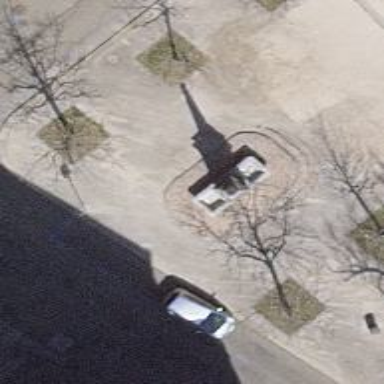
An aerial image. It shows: Fountain.